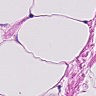
Metastatic tissue present: no